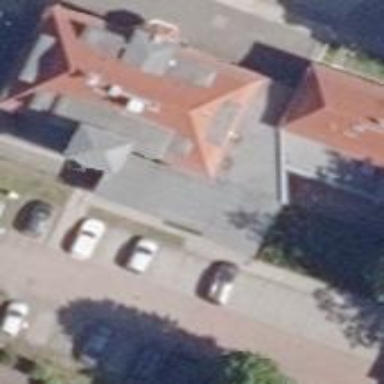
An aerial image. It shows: Civic building with hipped roof shape.